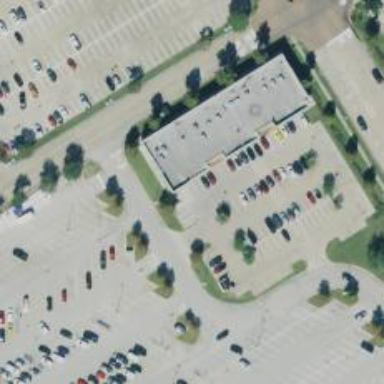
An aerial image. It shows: Parking space is available.